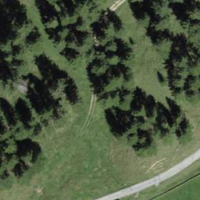
EUNIS habitat code: 24
Species observed at this site:
Cirsium palustre